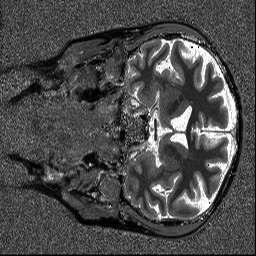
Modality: T1map
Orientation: coronal
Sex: female